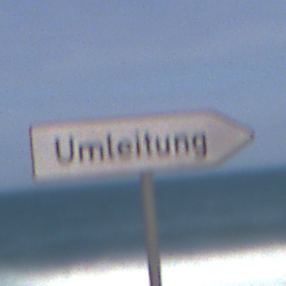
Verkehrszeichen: UmleitungswegweiserRechtsweisend
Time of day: Midday
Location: Outdoor (Nature)
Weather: PartlyCloudy
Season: NotSpecified
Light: Natural